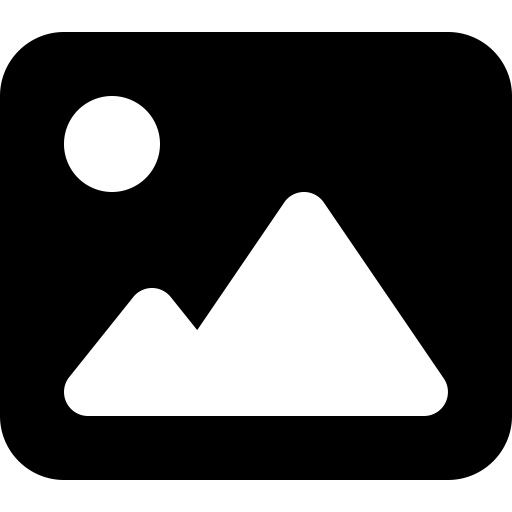
Tags: icon, FontAwesome, fa-icon, solid, image